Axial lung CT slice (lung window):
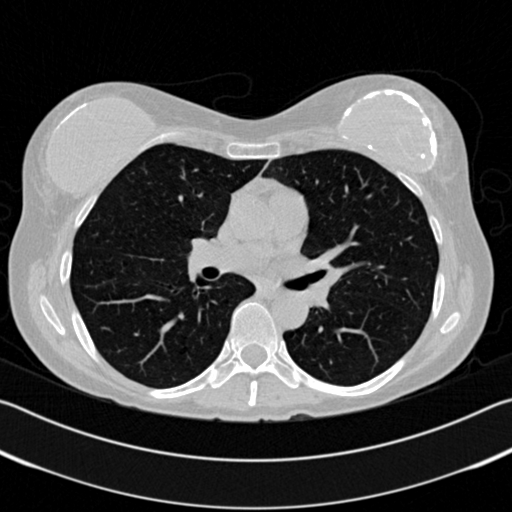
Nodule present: no